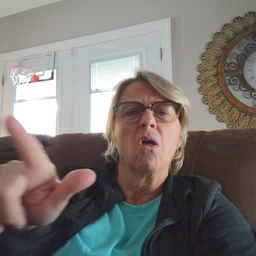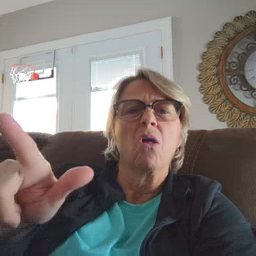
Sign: all